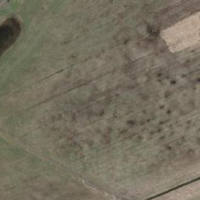
EUNIS habitat code: 16
Species observed at this site:
Pholidoptera griseoaptera